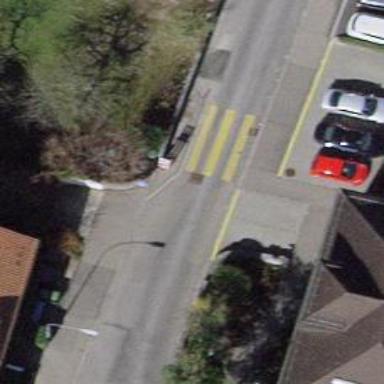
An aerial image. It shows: Kerb barrier.